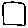
Label: square